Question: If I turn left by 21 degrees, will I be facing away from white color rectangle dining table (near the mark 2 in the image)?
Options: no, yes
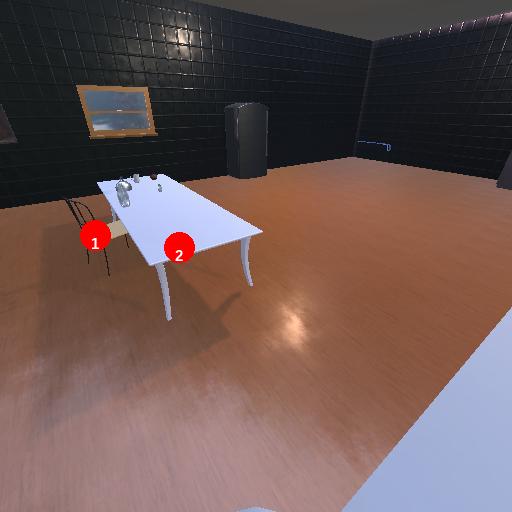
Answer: no